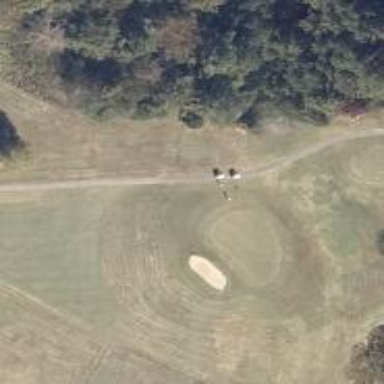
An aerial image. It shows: Golf hole.